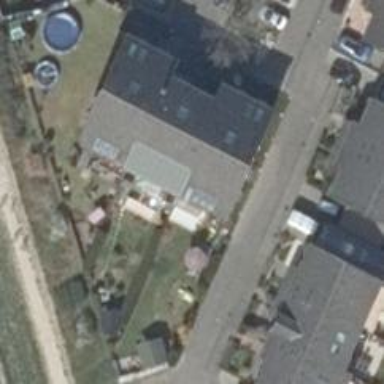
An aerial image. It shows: Terrace-style building with gabled roof.